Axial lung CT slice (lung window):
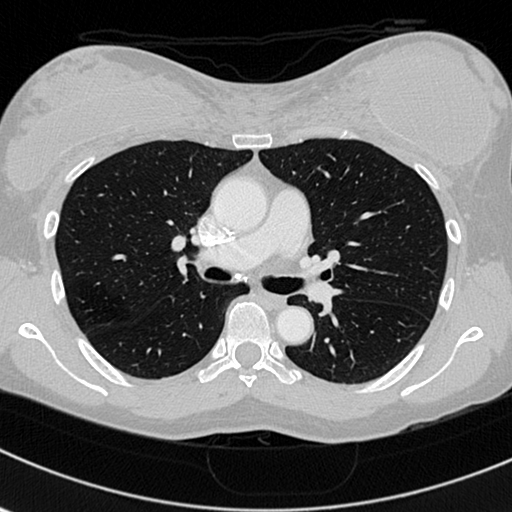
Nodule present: no